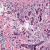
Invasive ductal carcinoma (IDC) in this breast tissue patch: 1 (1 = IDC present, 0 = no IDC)